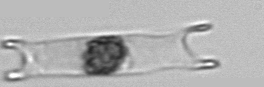
Label: Eucampia